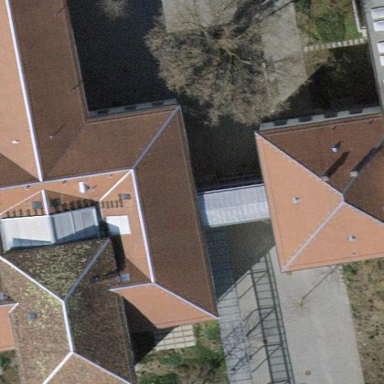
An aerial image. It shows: The roof of the building has pyramidal shape.